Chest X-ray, AP view. Patient: 60 years old, sex M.
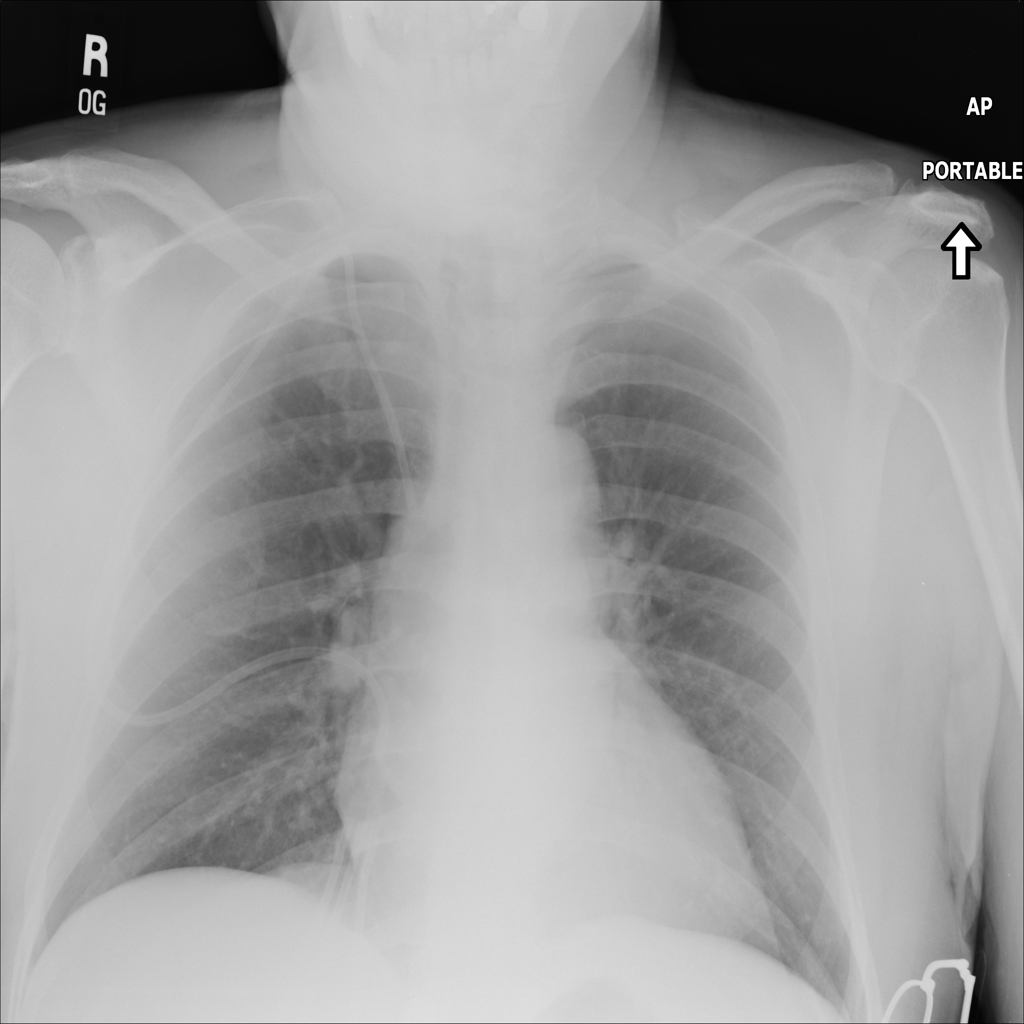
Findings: No Finding